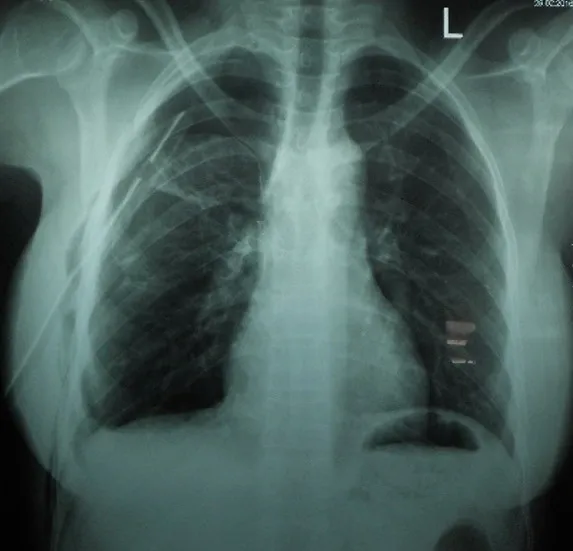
A repeat chest x-ray after 48 hours showing adequate re-expansion.
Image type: radiology (x_ray)